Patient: sex M, age 62
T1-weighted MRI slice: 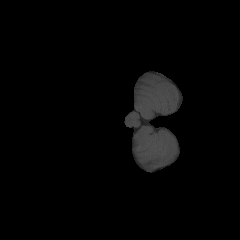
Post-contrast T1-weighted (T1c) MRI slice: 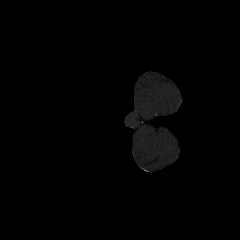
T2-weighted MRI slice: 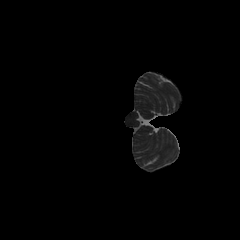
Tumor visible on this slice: no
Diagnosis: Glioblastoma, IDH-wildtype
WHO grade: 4